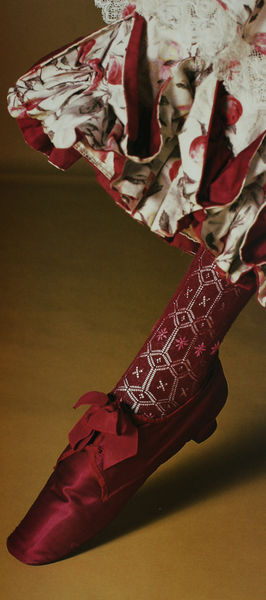
Titel: Schuhe und Strümpfe
Standort: Kyoto (Japan)
Institution: Kyoto Costume Institute
Schlagwörter: fuß, schatten, weiß, gelb, grün, ocker, braun, elegant, frau, grau, kleid, licht, dame, rot, mode, muster, ornament, rock, schleife, hose, wand, band, falten, kleidung, samt, spitze, boden, stoff, saum, seide, bein, japan, detail, floral, strumpf, stil, rüsche, rüschen, masche, satin, foto, fotografie, photographie, strümpfe, schuh, photo, faltenrock, strumpfhose, pumps, volant, absatz, gewebe, textil, stumpf, bordeaux, filz, rockzipfel, kyoto, rocksaum, frauenschuh, damenschuh, fußbekleidung, seidenschuh, netzstrumpf, netzstrumpfhose, stoffschuh, strumpfmuster